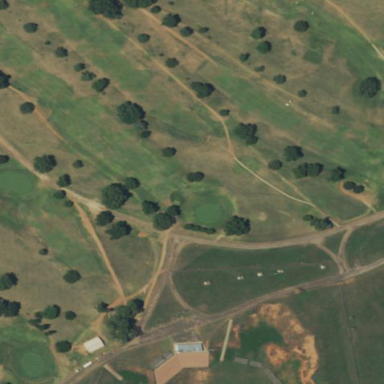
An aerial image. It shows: Golf course.